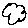
Label: cloud